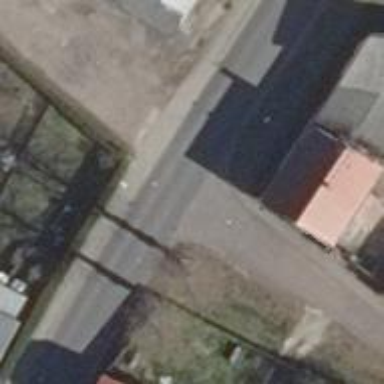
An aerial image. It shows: Tertiary road with asphalt surface and sidewalk on the left.